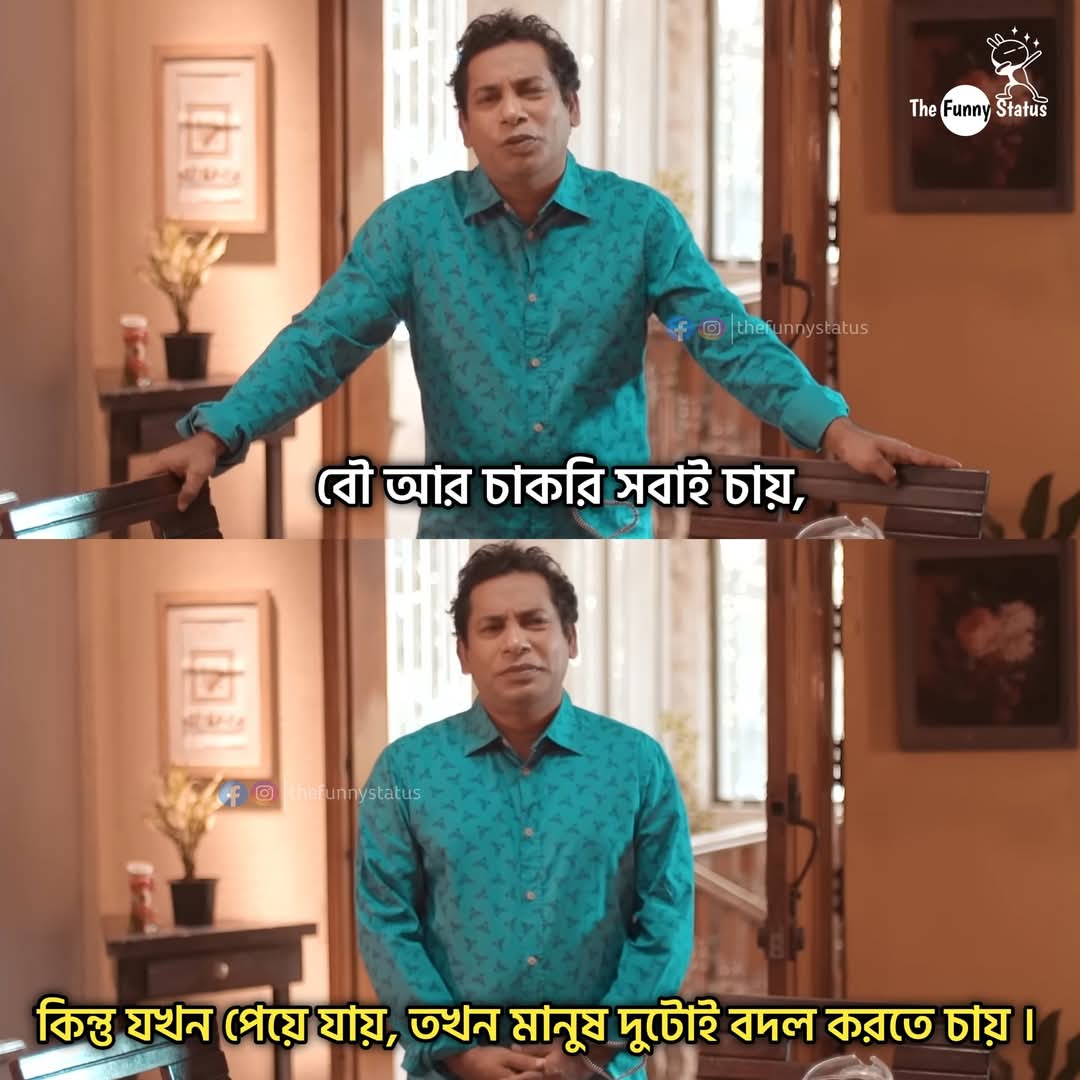
Text: বৌ আর চাকরি সবাই চায়,
কিন্তু যখন পেয়ে যায়, তখন মানুষ দুটোই বদল করতে চায়।
Label: Non Hate